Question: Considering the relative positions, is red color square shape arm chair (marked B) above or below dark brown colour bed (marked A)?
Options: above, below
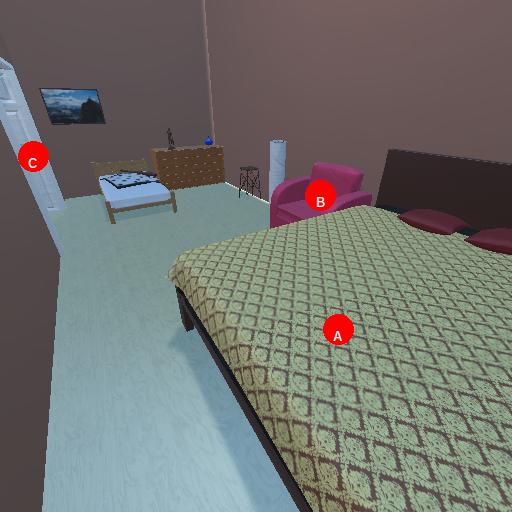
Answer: above